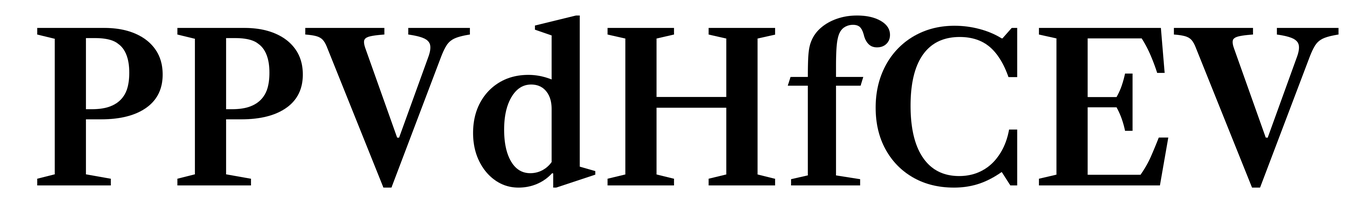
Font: LibreCaslonText_SemiBold